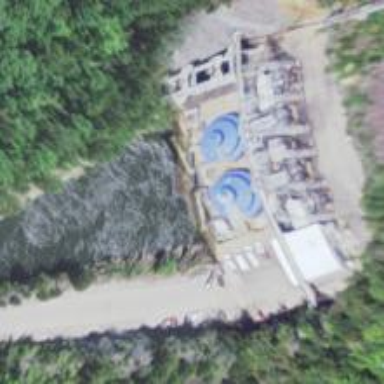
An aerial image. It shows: Hydro power generator using the water-pumped-storage method.